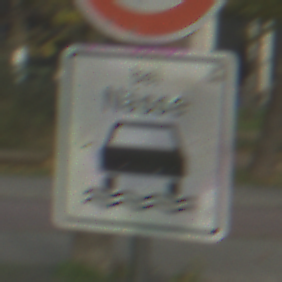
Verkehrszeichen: BeiNaesse
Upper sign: Geschwindigkeit50
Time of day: MorningAfternoon
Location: Outdoor (Urban)
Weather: PartlyCloudy
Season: NotSpecified
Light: Natural